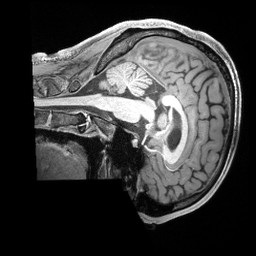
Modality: T1w
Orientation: sagittal
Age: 26
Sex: male
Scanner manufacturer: siemens
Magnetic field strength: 3 T
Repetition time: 2.4 s
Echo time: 0.00222 s